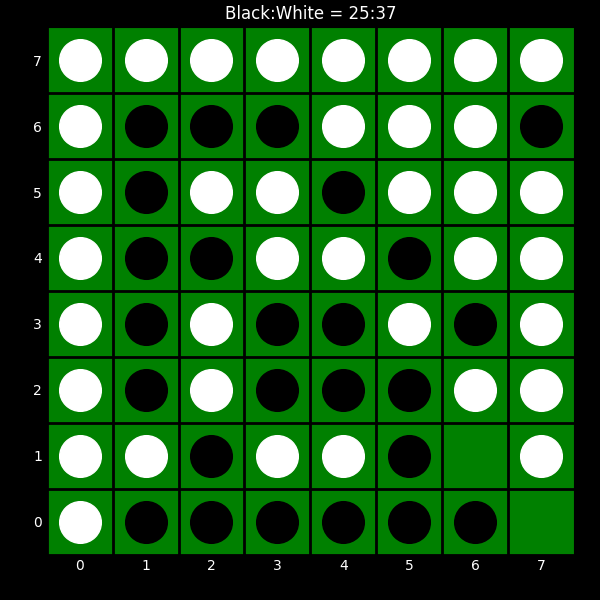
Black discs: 25
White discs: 37